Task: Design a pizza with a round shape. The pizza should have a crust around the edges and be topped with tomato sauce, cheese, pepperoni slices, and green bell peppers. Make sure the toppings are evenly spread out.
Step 539:
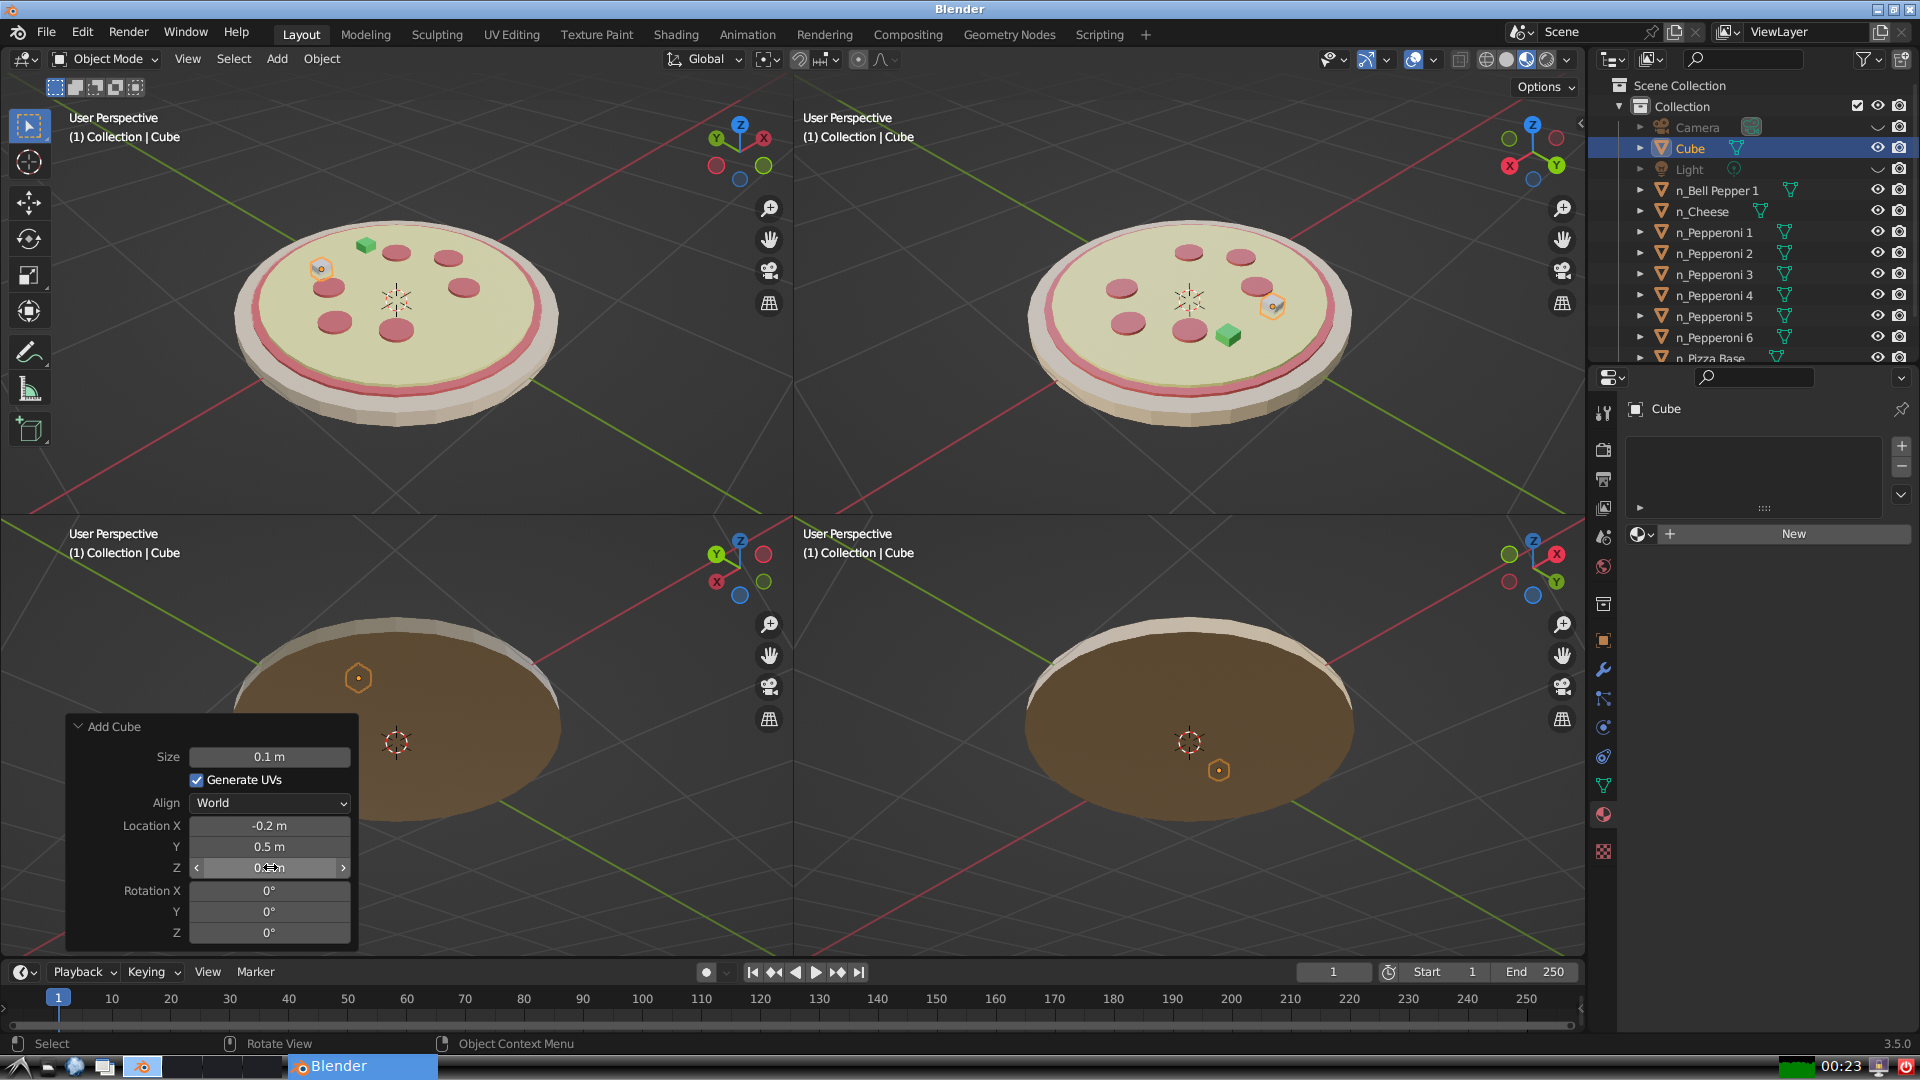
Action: {"mouse_move": [960, 540]}